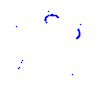
Particle: proton